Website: macys
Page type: cart
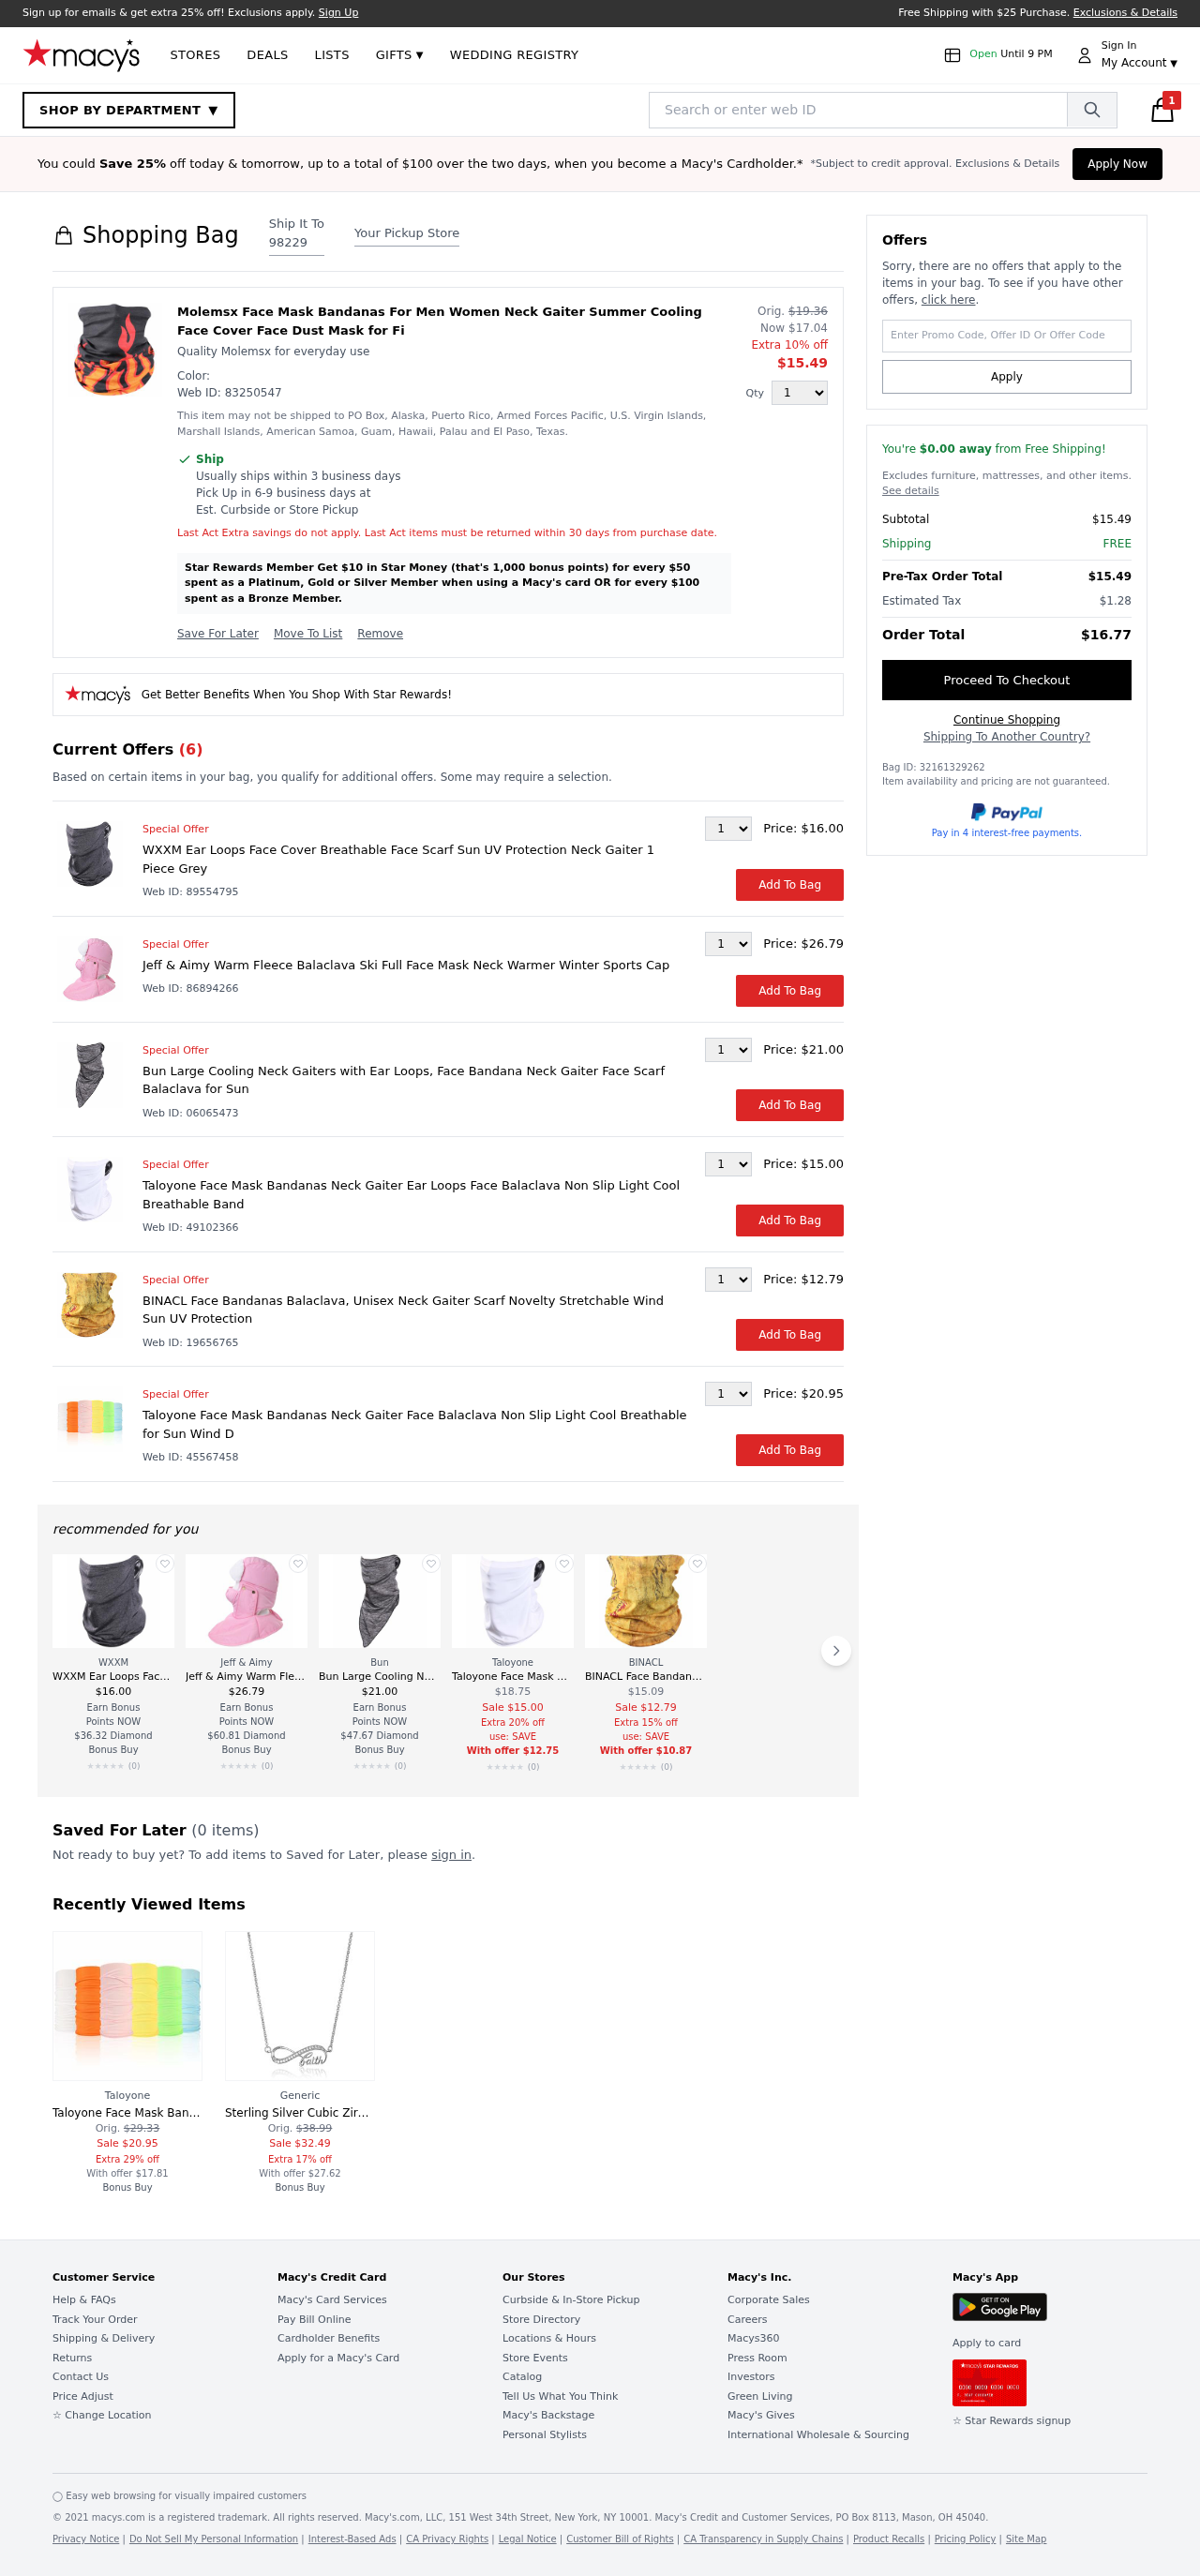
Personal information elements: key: PII_POSTCODE
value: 98229
Product elements: key: PRODUCT1_DESC
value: Quality Molemsx for everyday use
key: PRODUCT1_NAME
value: Molemsx Face Mask Bandanas For Men Women Neck Gaiter Summer Cooling Face Cover Face Dust Mask for Fi
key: PRODUCT1_PRICE
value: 15.49
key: PRODUCT1_QUANTITY
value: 1
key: PRODUCT2_BRAND
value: WXXM
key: PRODUCT2_NAME
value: WXXM Ear Loops Face Cover Breathable Face Scarf Sun UV Protection Neck Gaiter 1 Piece Grey
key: PRODUCT2_PRICE
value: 16
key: PRODUCT3_BRAND
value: Jeff & Aimy
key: PRODUCT3_NAME
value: Jeff & Aimy Warm Fleece Balaclava Ski Full Face Mask Neck Warmer Winter Sports Cap
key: PRODUCT3_PRICE
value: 26.79
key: PRODUCT4_BRAND
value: Bun
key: PRODUCT4_NAME
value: Bun Large Cooling Neck Gaiters with Ear Loops, Face Bandana Neck Gaiter Face Scarf Balaclava for Sun
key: PRODUCT4_PRICE
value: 21
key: PRODUCT5_BRAND
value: Taloyone
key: PRODUCT5_NAME
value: Taloyone Face Mask Bandanas Neck Gaiter Ear Loops Face Balaclava Non Slip Light Cool Breathable Band
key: PRODUCT5_PRICE
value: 15
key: PRODUCT6_BRAND
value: BINACL
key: PRODUCT6_NAME
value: BINACL Face Bandanas Balaclava, Unisex Neck Gaiter Scarf Novelty Stretchable Wind Sun UV Protection
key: PRODUCT6_PRICE
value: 12.79
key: PRODUCT7_BRAND
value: Taloyone
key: PRODUCT7_NAME
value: Taloyone Face Mask Bandanas Neck Gaiter Face Balaclava Non Slip Light Cool Breathable for Sun Wind D
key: PRODUCT7_PRICE
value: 20.95
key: PRODUCT8_BRAND
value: Generic
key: PRODUCT8_NAME
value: Sterling Silver Cubic Zirconia Infinity Face Necklace
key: PRODUCT8_PRICE
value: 32.49
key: PRODUCT1_ORIGINAL_PRICE
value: $19.36
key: PRODUCT1_SALE_PRICE
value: $17.04
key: PRODUCT5_ORIGINAL_PRICE
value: $18.75
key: PRODUCT6_ORIGINAL_PRICE
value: $15.09
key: PRODUCT7_ORIGINAL_PRICE
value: $29.33
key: PRODUCT8_ORIGINAL_PRICE
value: $38.99
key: PRODUCT1_WEB_ID
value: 83250547
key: PRODUCT2_WEB_ID
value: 89554795
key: PRODUCT3_WEB_ID
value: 86894266
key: PRODUCT4_WEB_ID
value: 06065473
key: PRODUCT5_WEB_ID
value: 49102366
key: PRODUCT6_WEB_ID
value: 19656765
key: PRODUCT7_WEB_ID
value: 45567458
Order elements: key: ORDER_COUNT
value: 1
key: ORDER_SUBTOTAL
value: $15.49
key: ORDER_SHIPPING_COST
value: FREE
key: ORDER_TOTAL
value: $15.49
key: ORDER_TAX
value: $1.28
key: ORDER_GRAND_TOTAL
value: $16.77
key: ORDER_BAG_ID
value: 32161329262
Search elements: key: HEADER_SEARCH
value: Search or enter web ID